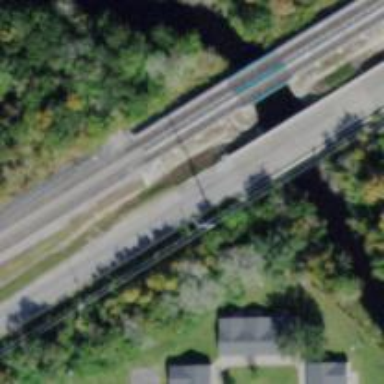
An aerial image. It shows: Bridge over railway line.